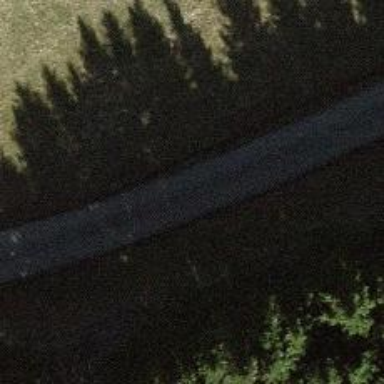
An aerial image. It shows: Unclassified road with asphalt surface and grade1 tracktype.